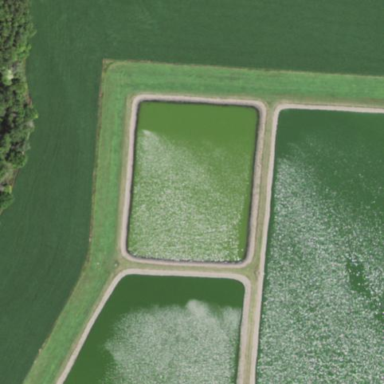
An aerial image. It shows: Reservoir containing sewage water.